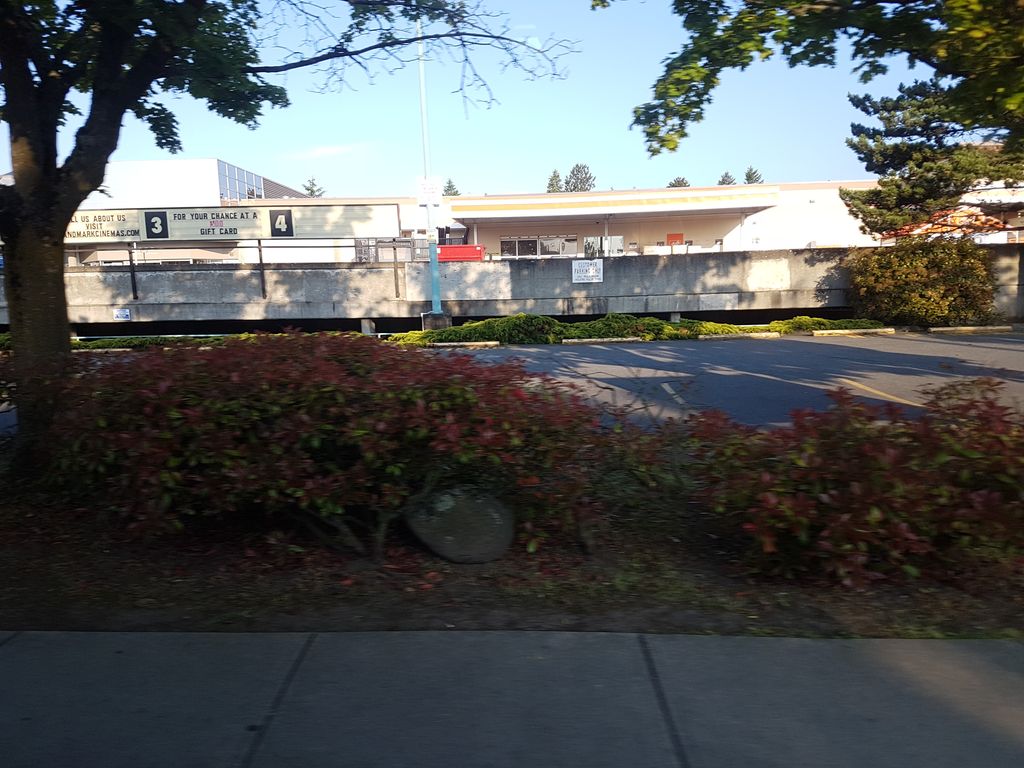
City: victoria